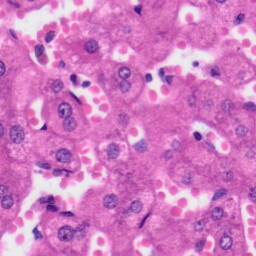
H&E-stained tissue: Liver